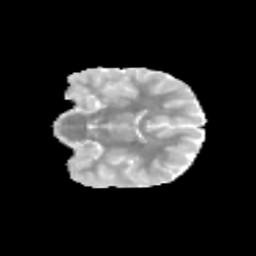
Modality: MD
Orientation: coronal
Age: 11
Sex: female
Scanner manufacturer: siemens
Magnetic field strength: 3 T
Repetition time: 3.8 s
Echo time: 0.07 s